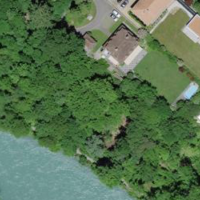
EUNIS habitat code: 55
Species observed at this site:
Columba palumbus